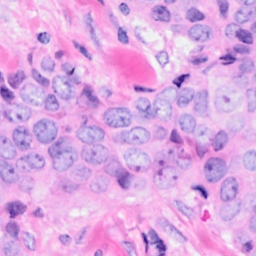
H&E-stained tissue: Breast